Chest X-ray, AP view. Patient: 34 years old, sex F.
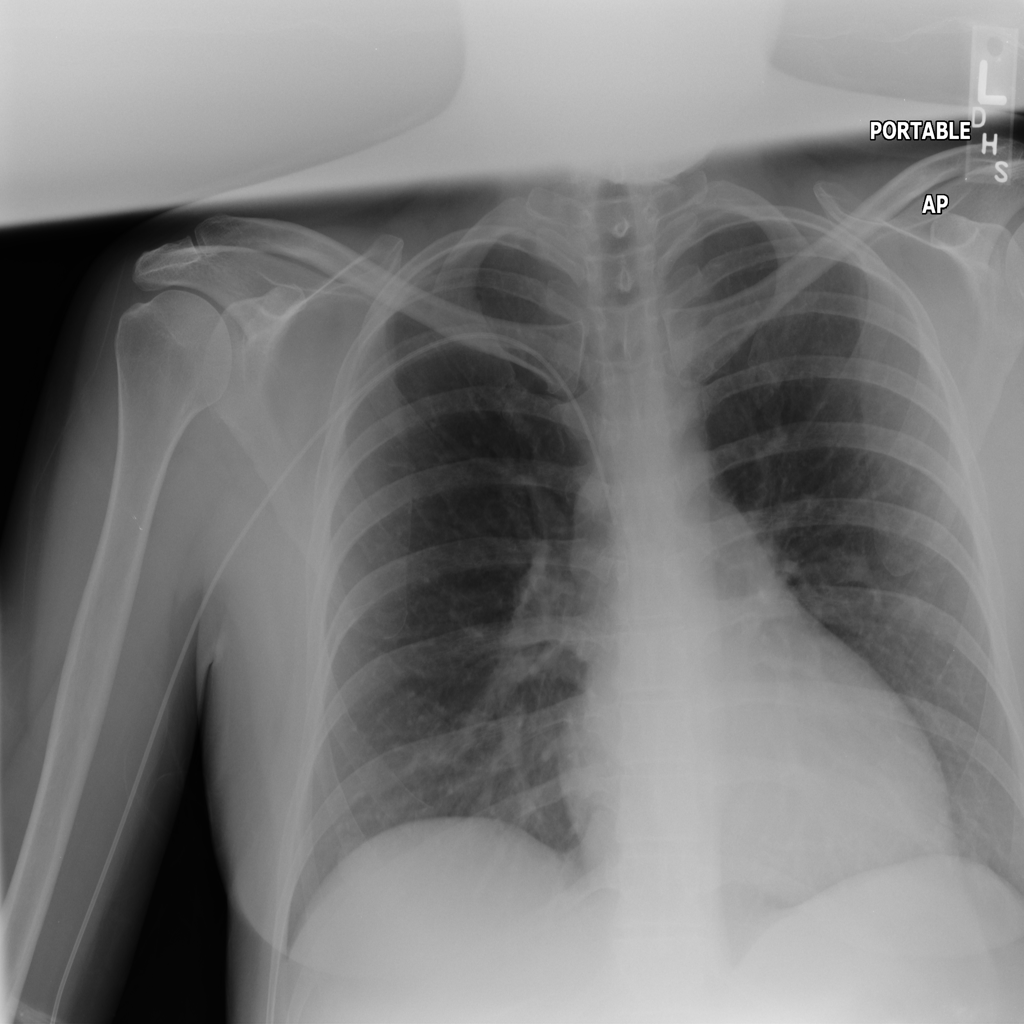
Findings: No Finding